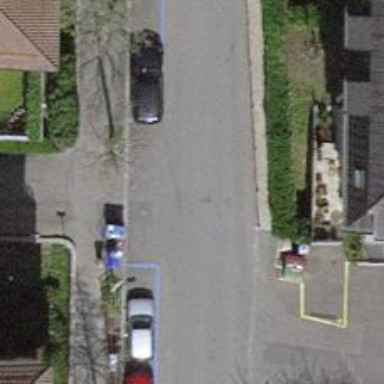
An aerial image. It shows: Residential road with asphalt surface. There is sidewalk on the left side.